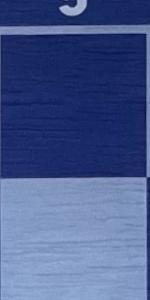
Label: Empty